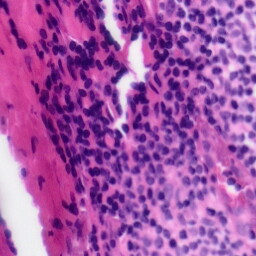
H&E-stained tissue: Tonsil